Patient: sex M, age 80
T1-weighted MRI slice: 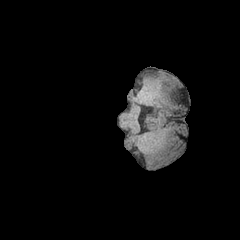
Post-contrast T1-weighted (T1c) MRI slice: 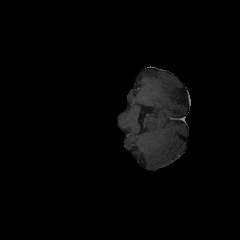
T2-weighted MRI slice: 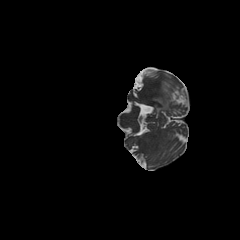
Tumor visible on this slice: no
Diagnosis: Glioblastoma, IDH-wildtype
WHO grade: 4